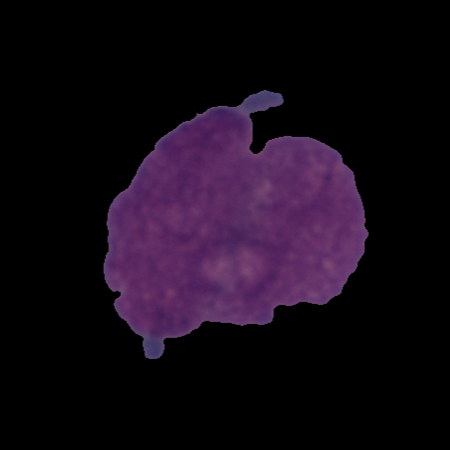
Label: cancer